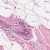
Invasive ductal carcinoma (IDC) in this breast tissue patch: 0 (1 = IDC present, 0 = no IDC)